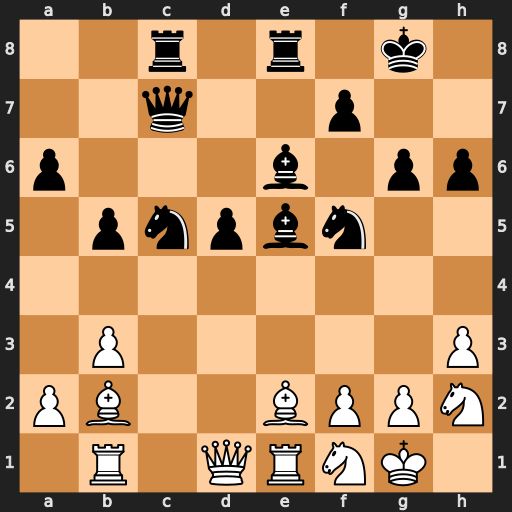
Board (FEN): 2r1r1k1/2q2p2/p3b1pp/1pnpbn2/8/1P5P/PB2BPPN/1R1QRNK1
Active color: w
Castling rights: -
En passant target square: -
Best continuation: Bxe5 Qxe5 Bxb5 Qxe1 Qxe1